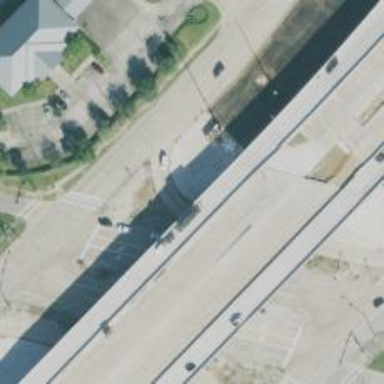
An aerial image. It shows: Frontage road that is classified as secondary link.